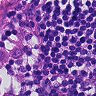
Metastatic tissue present: yes